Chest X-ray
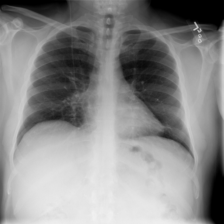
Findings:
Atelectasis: negative
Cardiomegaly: negative
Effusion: negative
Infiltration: positive
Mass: negative
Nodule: negative
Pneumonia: negative
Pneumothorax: negative
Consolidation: negative
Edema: negative
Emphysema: negative
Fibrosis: negative
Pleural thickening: negative
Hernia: negative